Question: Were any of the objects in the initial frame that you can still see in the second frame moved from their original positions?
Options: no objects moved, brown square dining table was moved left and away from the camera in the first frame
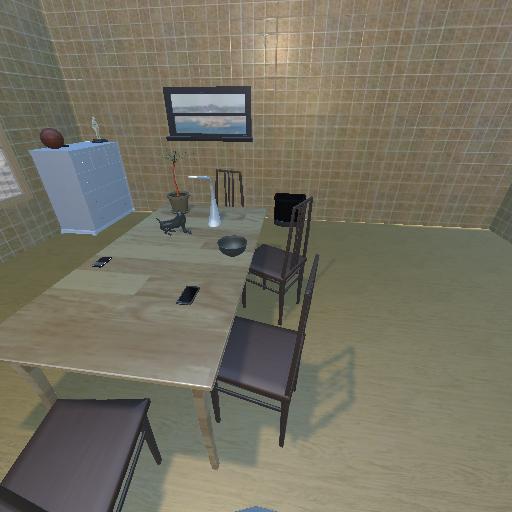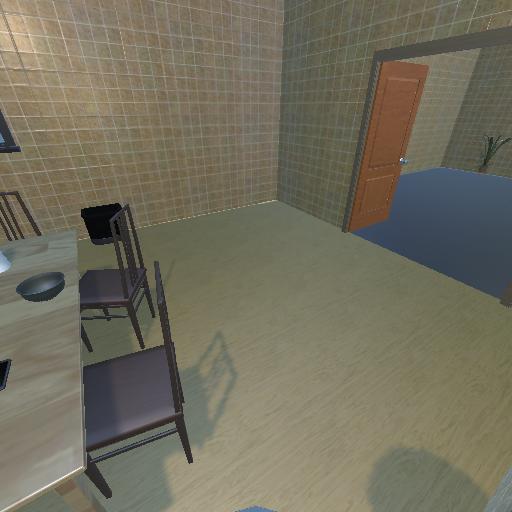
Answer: no objects moved